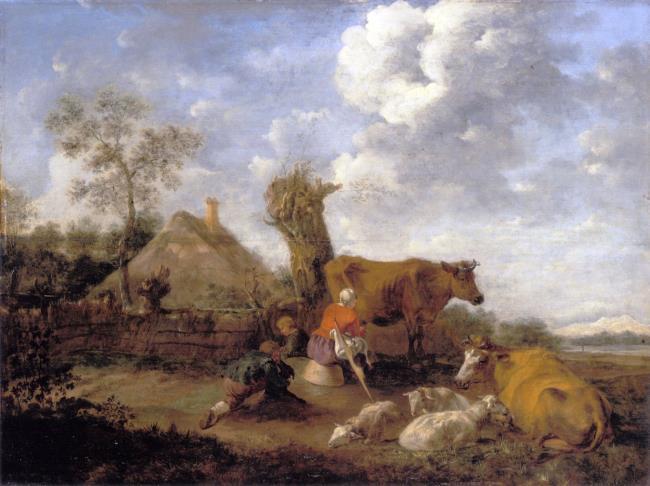
Title: Landscape with a milkmaid milking a cow beside a cottage
Artist: Albert Jansz. Klomp Bron: Marijke C. de Kinkelder (2008-10)
Earliest date: 1633
Latest date: 1688
Genre: painting
Iconography: cattle
Keywords: landscape (genre), red-and-white cattle, goat, farm, dairymaid, boy, milking, pollarded willow, rail fence, garden fence, yoke